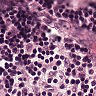
Metastatic tissue present: no